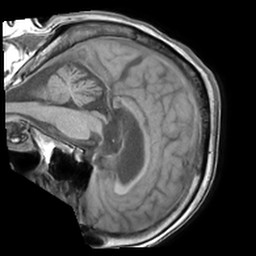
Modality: T1w
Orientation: sagittal
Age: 82
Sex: female
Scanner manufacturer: philips
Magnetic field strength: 1.5 T
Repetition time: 0.1773 s
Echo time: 0.001816 s